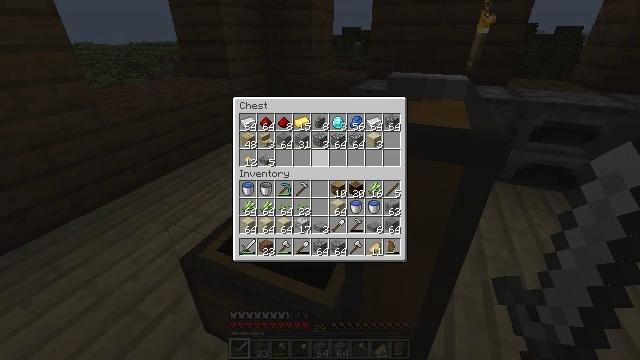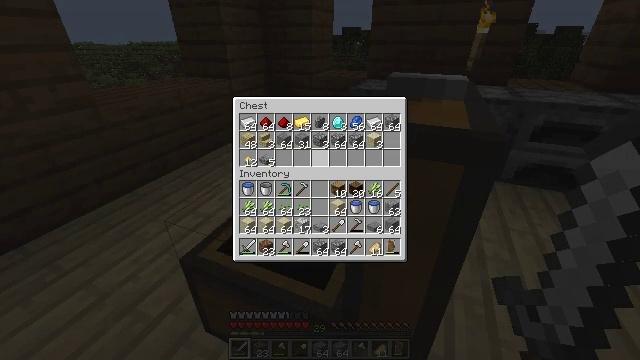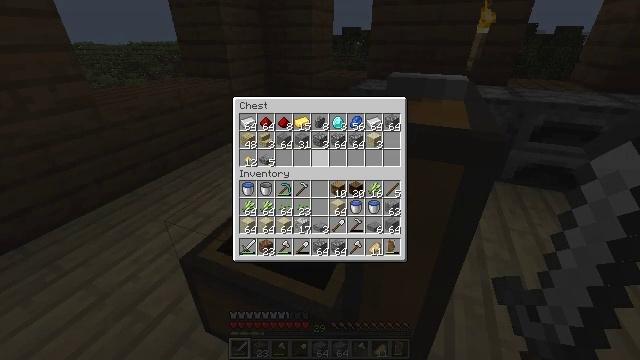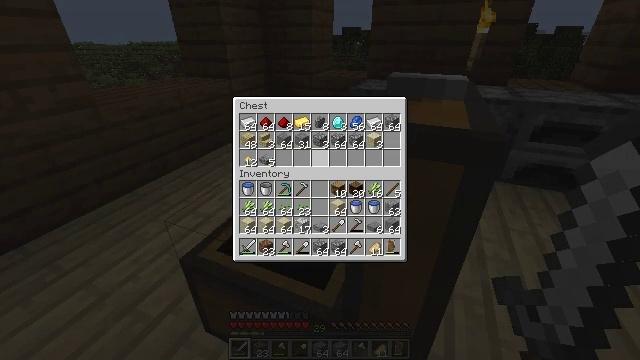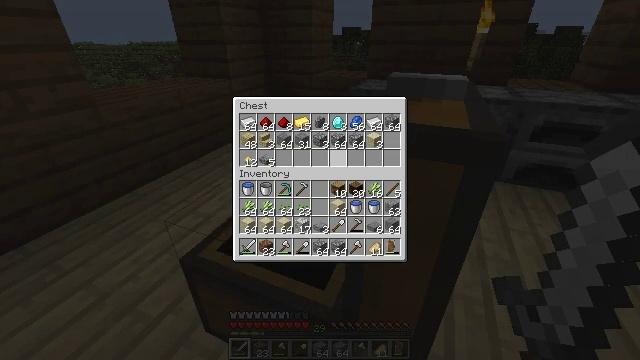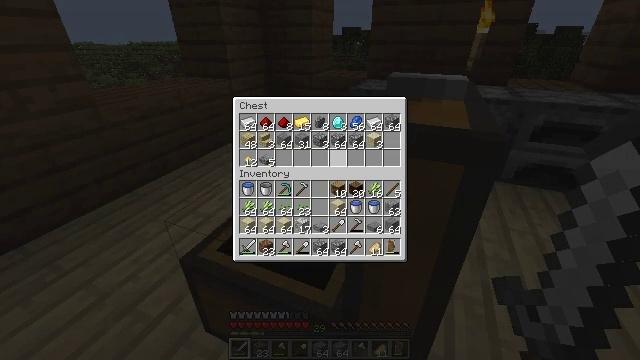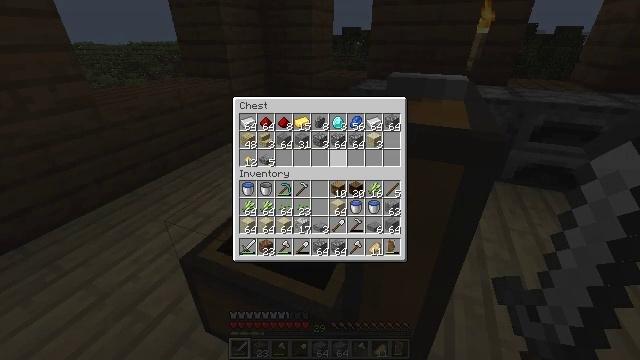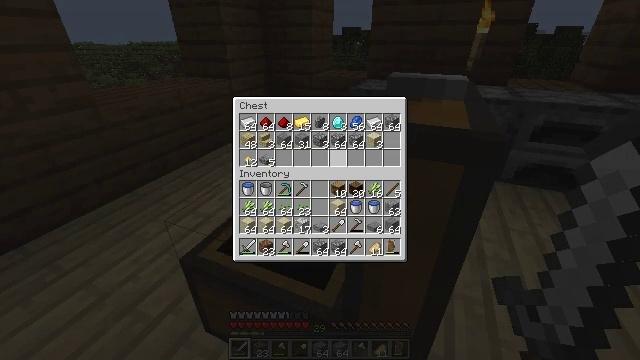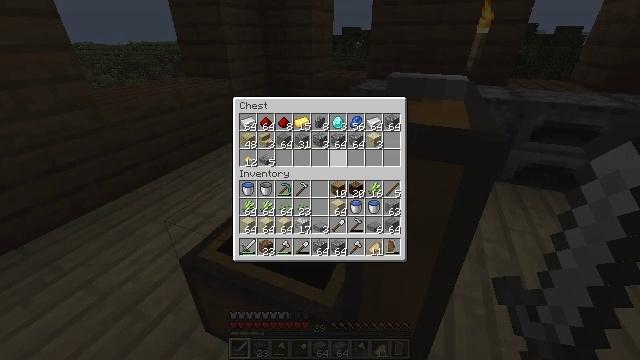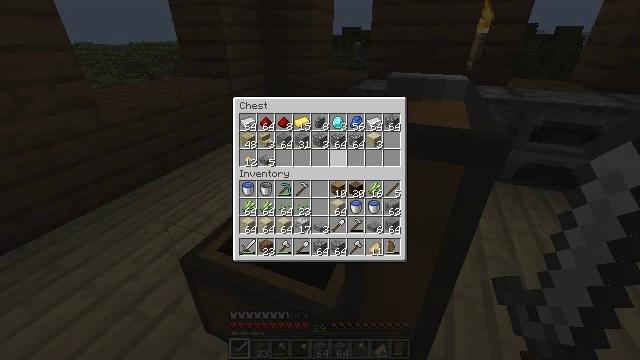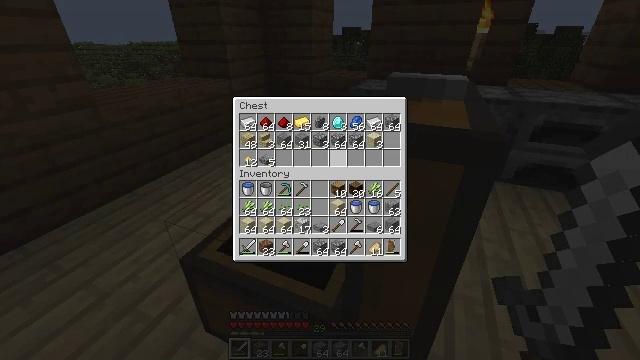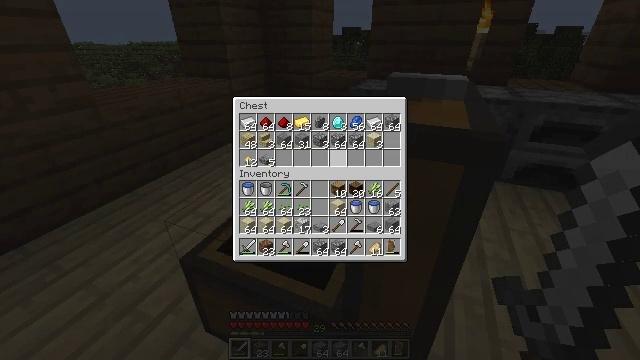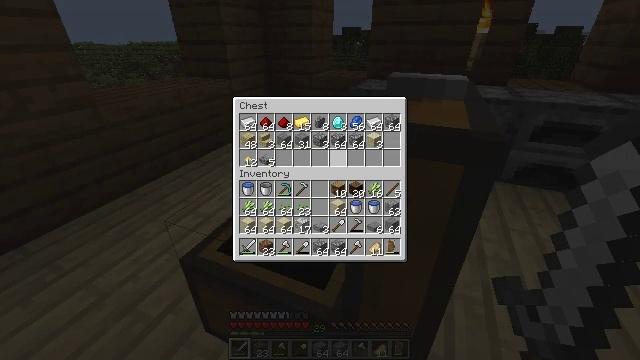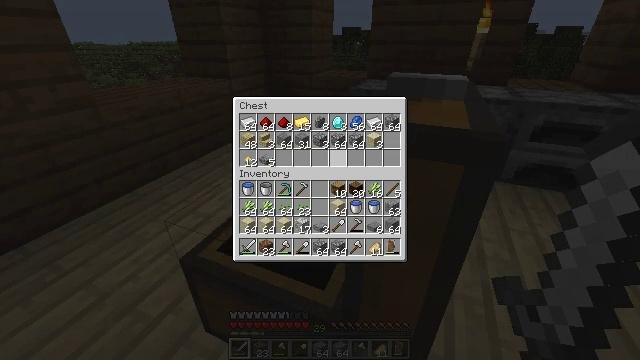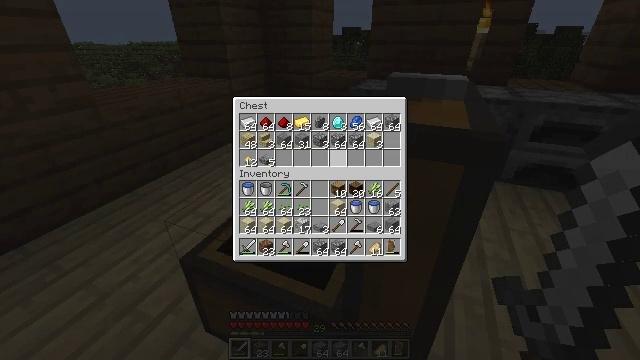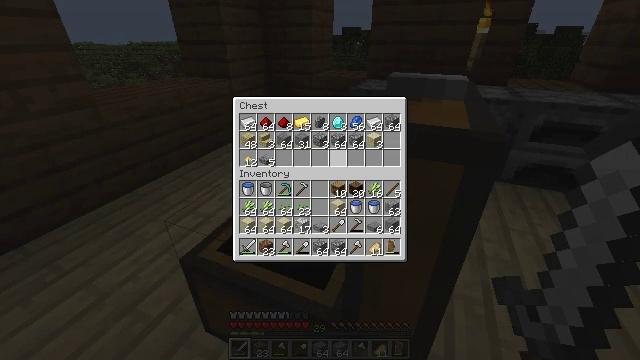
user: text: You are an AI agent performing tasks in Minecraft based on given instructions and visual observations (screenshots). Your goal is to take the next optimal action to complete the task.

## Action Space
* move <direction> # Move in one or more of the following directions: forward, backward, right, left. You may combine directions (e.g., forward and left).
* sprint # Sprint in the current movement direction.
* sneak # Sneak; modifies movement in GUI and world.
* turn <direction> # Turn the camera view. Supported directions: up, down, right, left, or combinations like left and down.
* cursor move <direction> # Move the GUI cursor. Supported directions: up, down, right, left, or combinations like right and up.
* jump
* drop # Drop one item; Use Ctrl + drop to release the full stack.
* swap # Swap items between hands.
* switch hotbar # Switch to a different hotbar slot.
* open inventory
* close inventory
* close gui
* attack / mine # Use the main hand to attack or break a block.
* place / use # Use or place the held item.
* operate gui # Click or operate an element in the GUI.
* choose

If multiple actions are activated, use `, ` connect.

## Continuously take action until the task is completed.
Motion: motion action
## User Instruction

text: Create a birch trapdoor using birch planks in a crafting table.
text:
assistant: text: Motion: no_op
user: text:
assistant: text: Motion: no_op
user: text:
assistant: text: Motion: no_op
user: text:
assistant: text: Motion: no_op
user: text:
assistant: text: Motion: no_op
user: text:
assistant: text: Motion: no_op
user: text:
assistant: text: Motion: no_op
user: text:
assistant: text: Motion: no_op
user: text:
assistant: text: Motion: no_op
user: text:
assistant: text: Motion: no_op
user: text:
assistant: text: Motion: no_op
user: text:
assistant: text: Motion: no_op
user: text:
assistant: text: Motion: no_op
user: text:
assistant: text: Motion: no_op
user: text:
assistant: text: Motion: no_op
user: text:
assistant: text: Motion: no_op
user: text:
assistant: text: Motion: no_op
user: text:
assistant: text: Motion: no_op
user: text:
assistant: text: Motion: no_op
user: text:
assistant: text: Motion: no_op
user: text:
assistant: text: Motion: no_op
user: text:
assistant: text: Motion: no_op
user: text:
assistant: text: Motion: no_op
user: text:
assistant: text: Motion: no_op
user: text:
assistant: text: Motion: no_op
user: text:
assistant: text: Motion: no_op
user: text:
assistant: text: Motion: no_op
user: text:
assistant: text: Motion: no_op
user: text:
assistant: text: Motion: no_op
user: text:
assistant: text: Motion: no_op